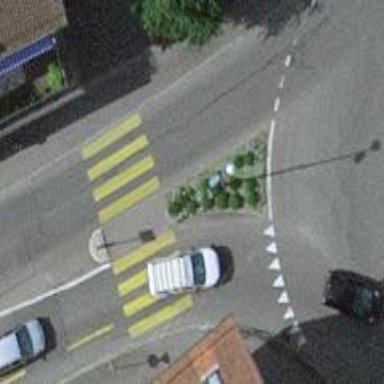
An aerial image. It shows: Zebra crossing with pedestrian island.